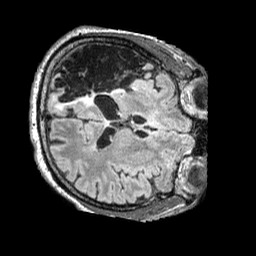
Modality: FLAIR
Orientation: axial
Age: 58
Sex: male
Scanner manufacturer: siemens
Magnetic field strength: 3 T
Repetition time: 5 s
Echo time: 0.387 s